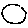
Label: moon